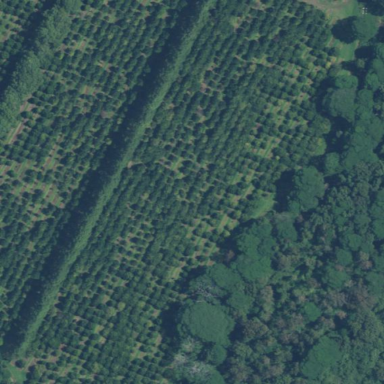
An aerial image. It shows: Orchard filled with macadamia trees.